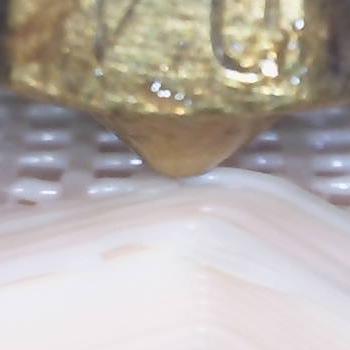
Flow rate: 79%